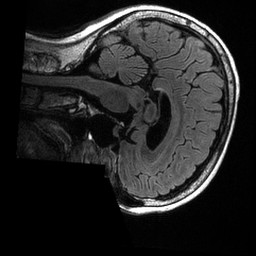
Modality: T2w
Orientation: sagittal
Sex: female
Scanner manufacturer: ge
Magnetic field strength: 3 T
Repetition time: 6 s
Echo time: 0.1259 s